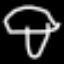
Label: mushroom